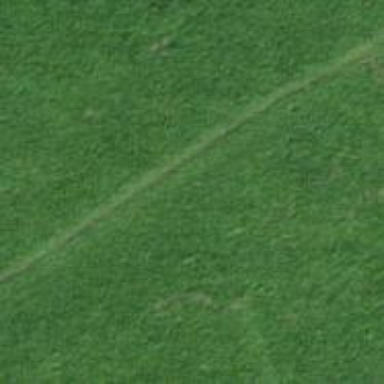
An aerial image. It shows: Path covered in grass.